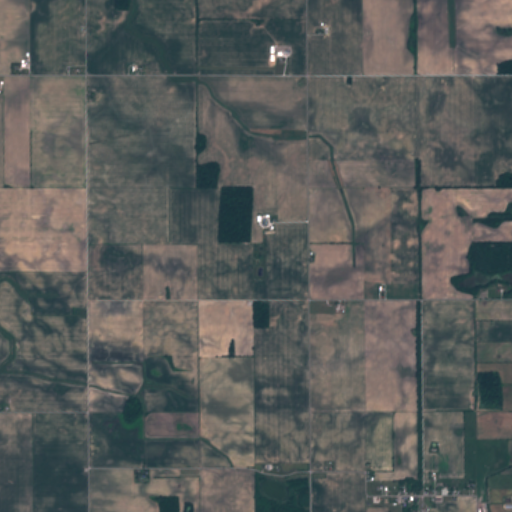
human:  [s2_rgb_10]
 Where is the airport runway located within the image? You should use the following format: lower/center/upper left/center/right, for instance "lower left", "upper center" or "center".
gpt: The airport runway is located in the upper center of the image.
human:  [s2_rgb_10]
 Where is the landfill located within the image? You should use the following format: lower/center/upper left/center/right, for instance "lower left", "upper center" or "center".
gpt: There is no landfill in the image.